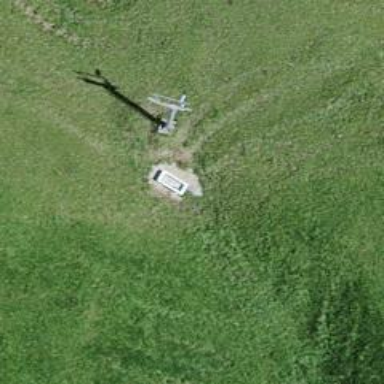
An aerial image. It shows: Pylon used for aerialway.